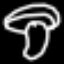
Label: mushroom